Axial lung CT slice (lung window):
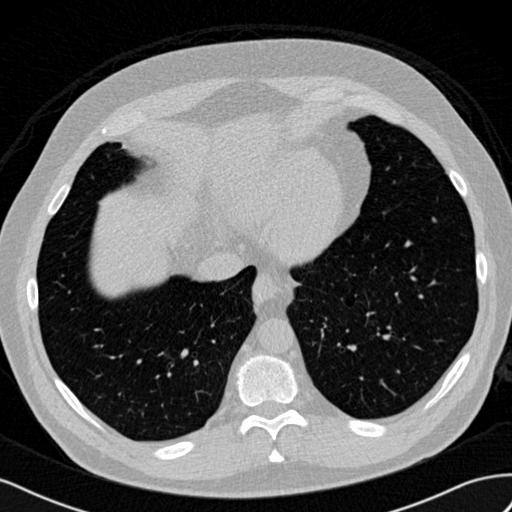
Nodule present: no